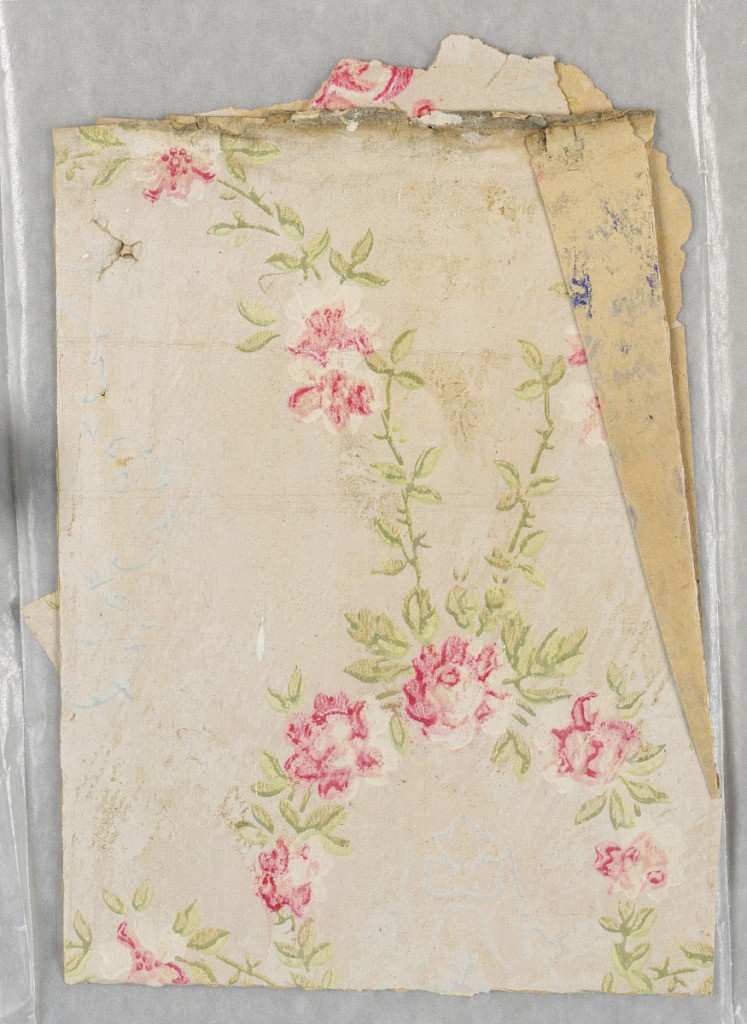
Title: Sidewall - fragment
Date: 1900–1920
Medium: Machine printed
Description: Floral wreath and swag motifs with red flowers and green leaves on a beige ground, anthemion.